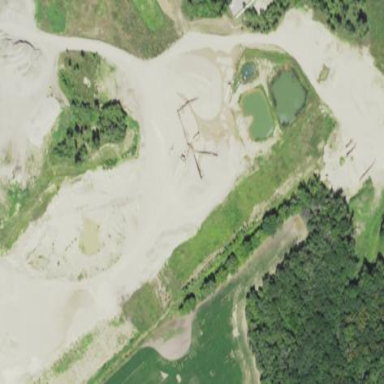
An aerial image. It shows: Quarry area.